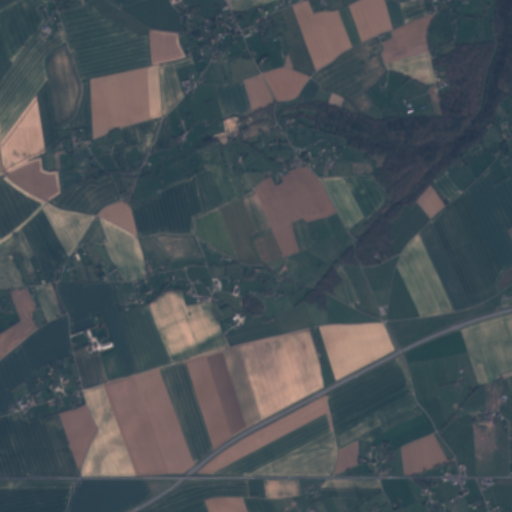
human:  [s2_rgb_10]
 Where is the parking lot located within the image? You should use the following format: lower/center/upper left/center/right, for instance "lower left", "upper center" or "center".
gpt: The parking lot is located in the lower right of the image.
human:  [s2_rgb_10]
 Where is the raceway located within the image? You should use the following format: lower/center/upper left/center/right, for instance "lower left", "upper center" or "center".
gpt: The raceway is located in the upper center of the image.
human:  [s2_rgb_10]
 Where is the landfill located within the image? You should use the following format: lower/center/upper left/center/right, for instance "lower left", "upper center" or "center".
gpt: There is no landfill in the image.